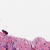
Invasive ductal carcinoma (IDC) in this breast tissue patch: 1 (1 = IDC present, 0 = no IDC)